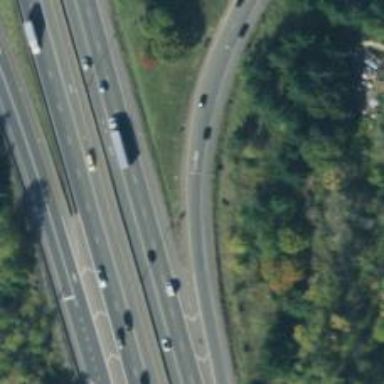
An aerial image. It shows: Asphalt motorway link.